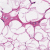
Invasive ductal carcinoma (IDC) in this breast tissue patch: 0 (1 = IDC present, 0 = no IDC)